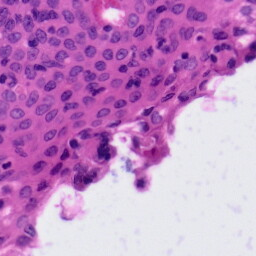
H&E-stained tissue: Tonsil